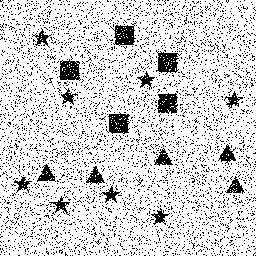
Squares: 5
Triangles: 5
Stars: 8
Total shapes: 18